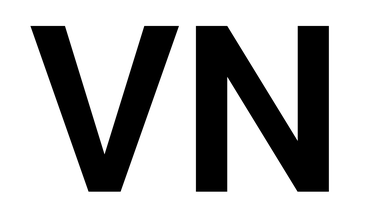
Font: Roboto_SemiBold